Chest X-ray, AP view. Patient: 4 years old, sex F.
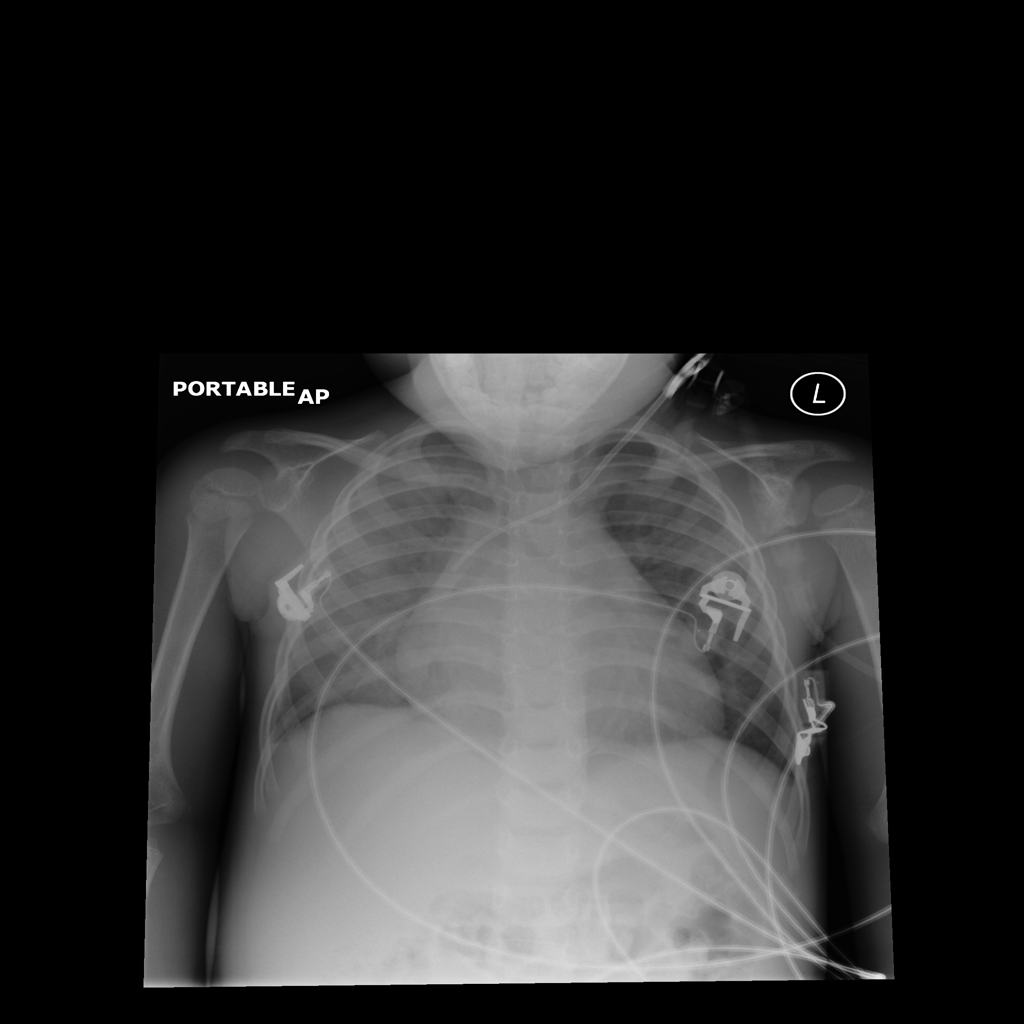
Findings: Edema